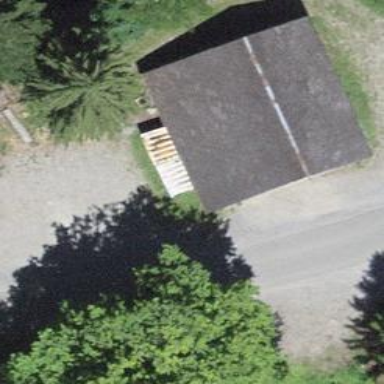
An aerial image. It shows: Barn.